A spectrogram of one vibration snapshot from a rotating bearing is shown (time on one axis, frequency on the other). Classify the bearing condition as one of: normal, inner_race, outer_race, ball.
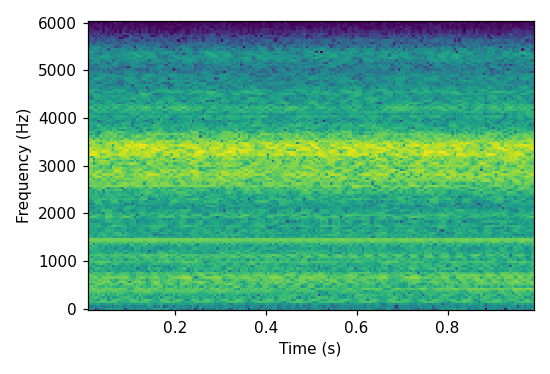
Answer: ball